Question: I have been experimenting with creating my own gradients for the UI in my iOS app. I first used a CAGradientLayer but I was disappointed with the "stepped" look so I have been trying out CGGradient.
'''
- (void)drawRect:(CGRect)rect
{
CGContextRef currentContext = UIGraphicsGetCurrentContext();
CGGradientRef skyGradient;
CGColorSpaceRef rgbColorspace;
size_t num_locations = 3;
CGFloat locations[3] = { 0.0, .5, 1.0 };
CGFloat components[12] = { .106, .73, .93333, 1.,
0.0, 0.0 , 1.0, 1.,
.106, .73, .93333, 1. };
rgbColorspace = CGColorSpaceCreateDeviceRGB();
skyGradient = CGGradientCreateWithColorComponents(rgbColorspace, components, locations, num_locations);
CGRect currentBounds = self.bounds;
CGPoint topLeft = CGPointMake(0.0f, 0.0f);
CGPoint bottomRight = CGPointMake(CGRectGetMaxX(currentBounds), CGRectGetMaxY(currentBounds));
CGContextDrawLinearGradient(currentContext, skyGradient, topLeft, bottomRight, 0);
CGGradientRelease(skyGradient);
CGColorSpaceRelease(rgbColorspace);
}
'''
I am having an issue with the Gradient displaying correctly. I have three iPads--one for each generation. The gradient looks right on the iPad 3 but not on the iPad 1 or 2. This is really strange. I was going to take a screenshot and post the two differences but even more strange, the screenshot looks the same (and yes, the brightness is the same on both).
The colors seem really washed out on the older iPads. I know the iPad 3 is a retina display, but I think it must be something more than that.

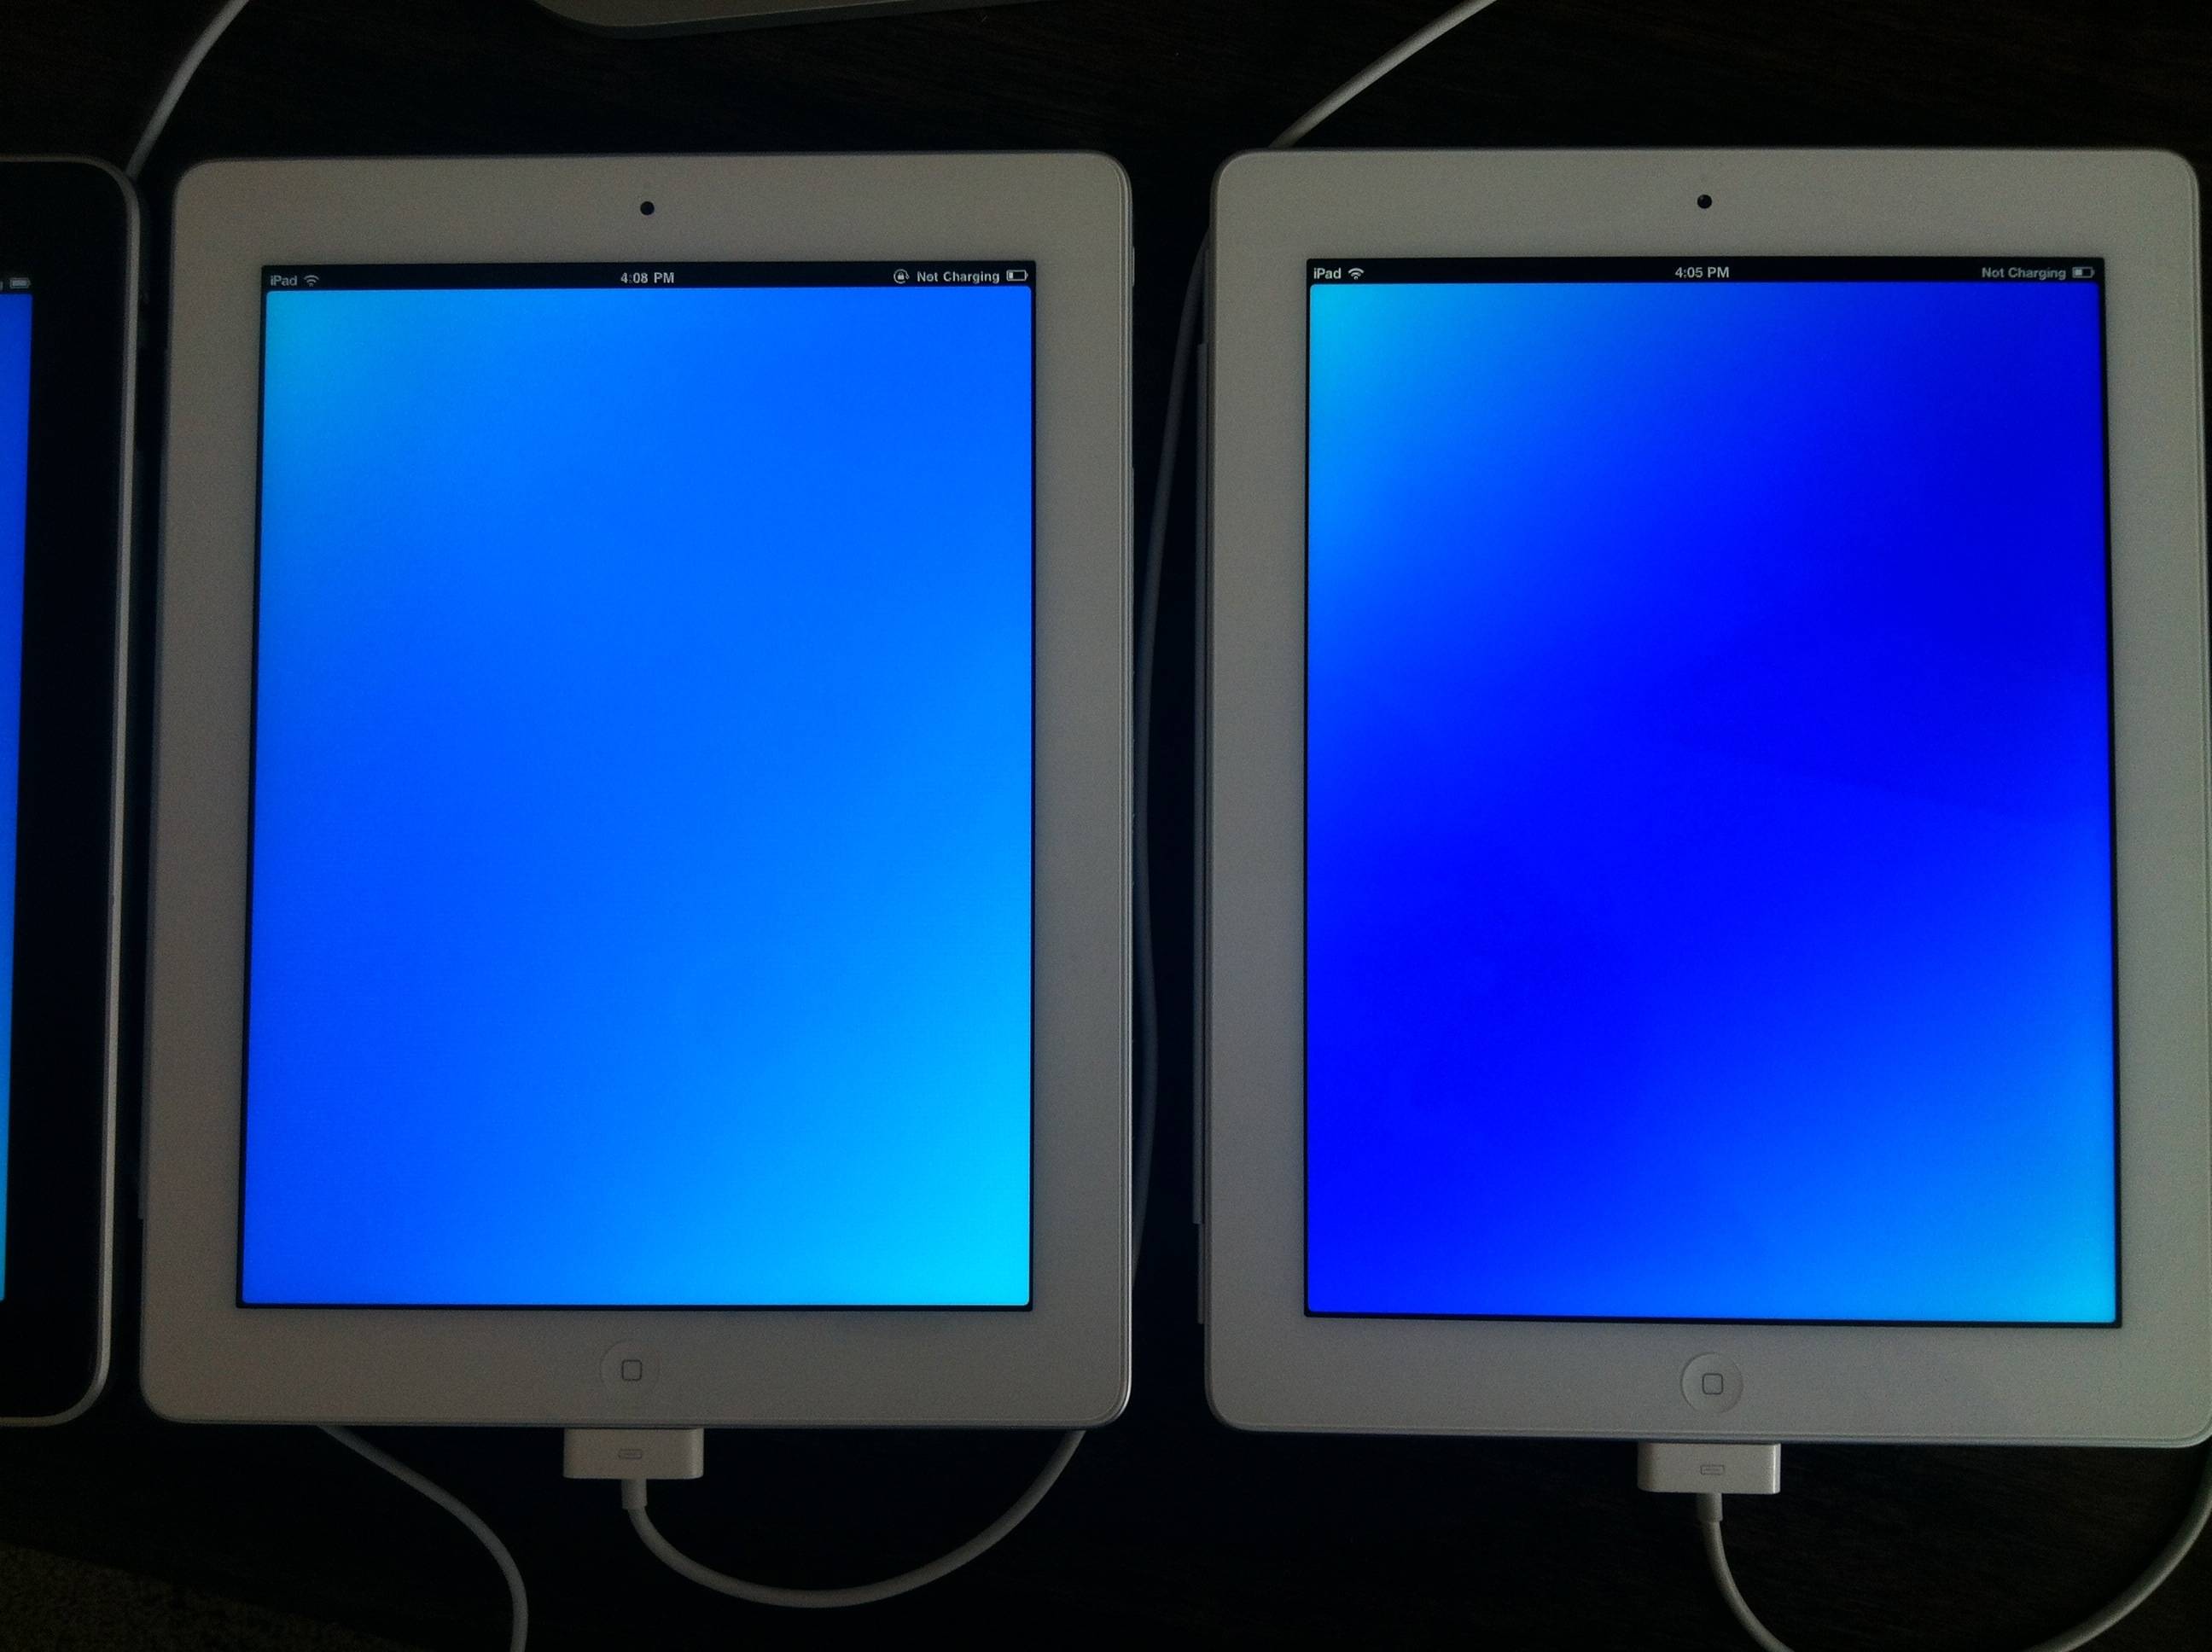
Answer: The answer to this question, as David Ronnqvist pointed out, is that these devices simply don't display color the same way. There is not a simple solution to this, and perhaps a solution would be over kill.